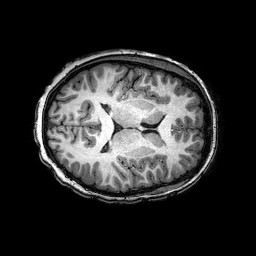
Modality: T1w
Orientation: axial